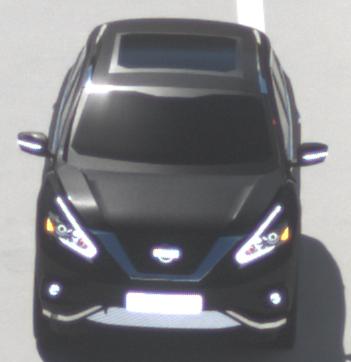
Make: Nissan
Model: Murano
Detailed model: Gen. 3 Z52
Model produced from: 2015
Doors: 5
Color: black
Road condition: dry road
Daytime: morning or afternoon
Contrast: high contrast